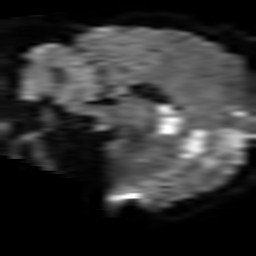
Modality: TRACE
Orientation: sagittal
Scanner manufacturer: philips
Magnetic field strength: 3 T
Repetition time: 3.082 s
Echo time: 0.076 s